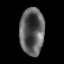
Tissue: lung
Cell type: Fibroblasts
Senescence score: 0.212
Nuclear area (px): 1131
Mean DAPI intensity: 92.308